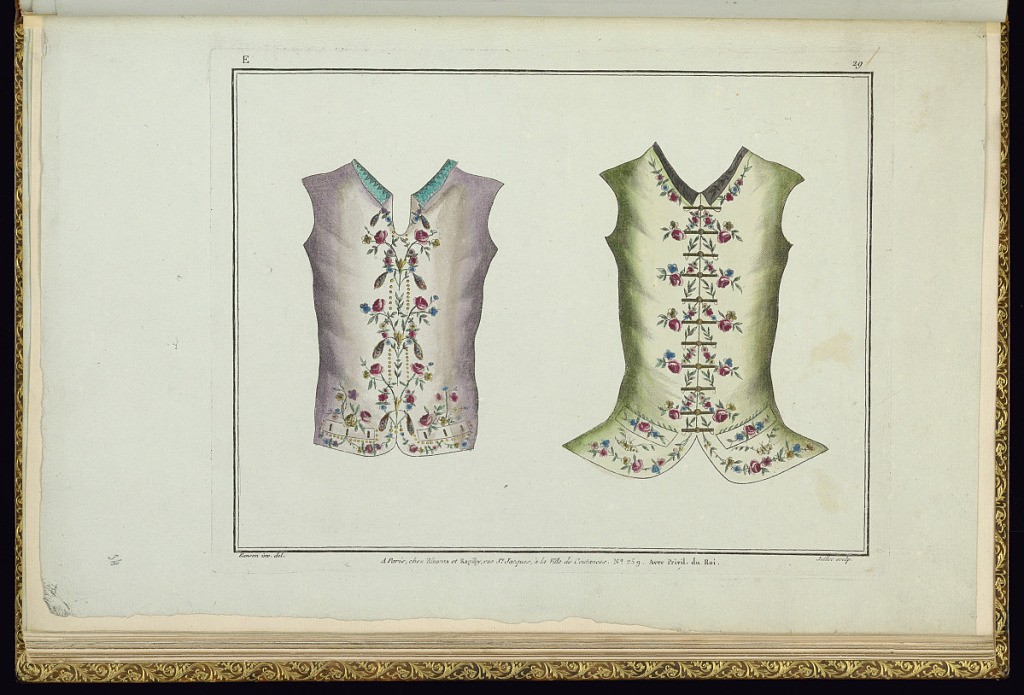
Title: Two Waistcoat Designs
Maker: Pierre Ranson, French, 1736–1786
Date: late 18th century
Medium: Etching and engraving on paper, hand-colored in watercolor
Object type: Print
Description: Designs for two embroidered men's waistcoats decorated with floral (flowers) and feather motifs. The design to the right has front skirts and both have pockets. The plate is titled, numbered, and signed. The plate is hand-colored in green, red, yellow, purple, and blue watercolors.